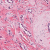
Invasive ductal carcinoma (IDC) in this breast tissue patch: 1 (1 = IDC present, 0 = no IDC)